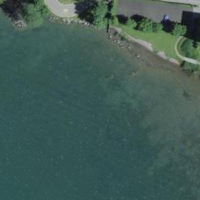
EUNIS habitat code: 14
Species observed at this site:
Chroicocephalus ridibundus
Fulica atra
Delichon urbicum